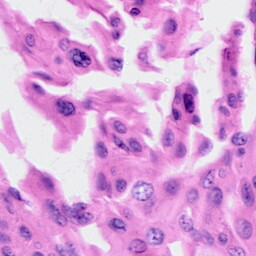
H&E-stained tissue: Cervix